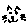
Label: cat